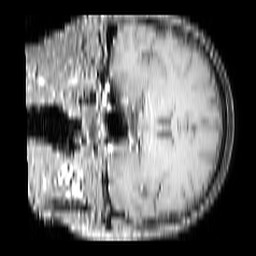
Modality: T1w
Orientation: coronal
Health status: ill
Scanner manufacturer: philips
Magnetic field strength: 3 T
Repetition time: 0.3787 s
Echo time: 0.002908 s